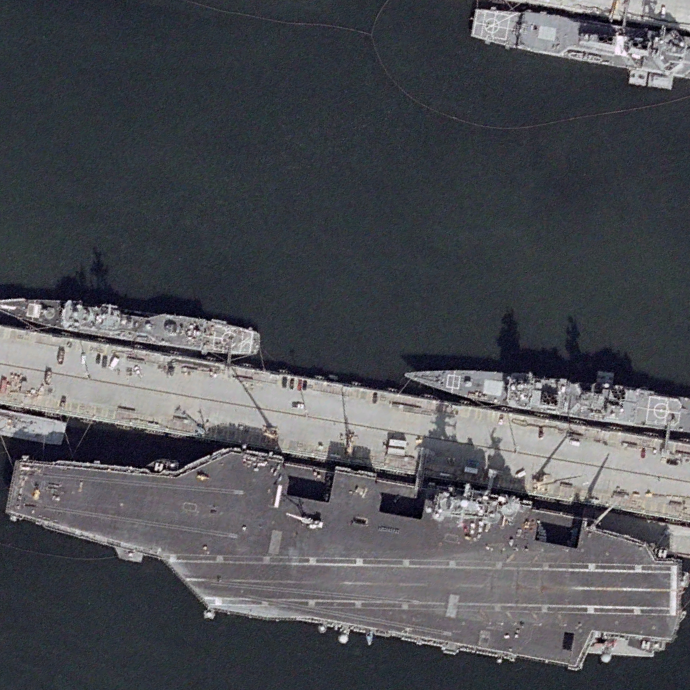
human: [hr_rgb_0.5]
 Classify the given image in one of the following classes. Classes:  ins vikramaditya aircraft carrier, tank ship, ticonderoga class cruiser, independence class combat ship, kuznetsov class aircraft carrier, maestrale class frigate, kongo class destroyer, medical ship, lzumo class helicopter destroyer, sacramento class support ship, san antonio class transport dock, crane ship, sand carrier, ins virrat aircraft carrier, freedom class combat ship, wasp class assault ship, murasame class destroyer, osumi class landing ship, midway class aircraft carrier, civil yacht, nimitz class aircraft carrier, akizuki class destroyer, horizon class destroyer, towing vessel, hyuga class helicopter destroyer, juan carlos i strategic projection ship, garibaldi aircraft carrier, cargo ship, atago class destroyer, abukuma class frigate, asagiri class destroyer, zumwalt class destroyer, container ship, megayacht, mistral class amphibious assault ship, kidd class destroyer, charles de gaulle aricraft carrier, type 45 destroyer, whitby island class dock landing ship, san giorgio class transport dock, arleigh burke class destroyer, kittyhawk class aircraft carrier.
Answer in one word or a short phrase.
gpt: Nimitz class aircraft carrier